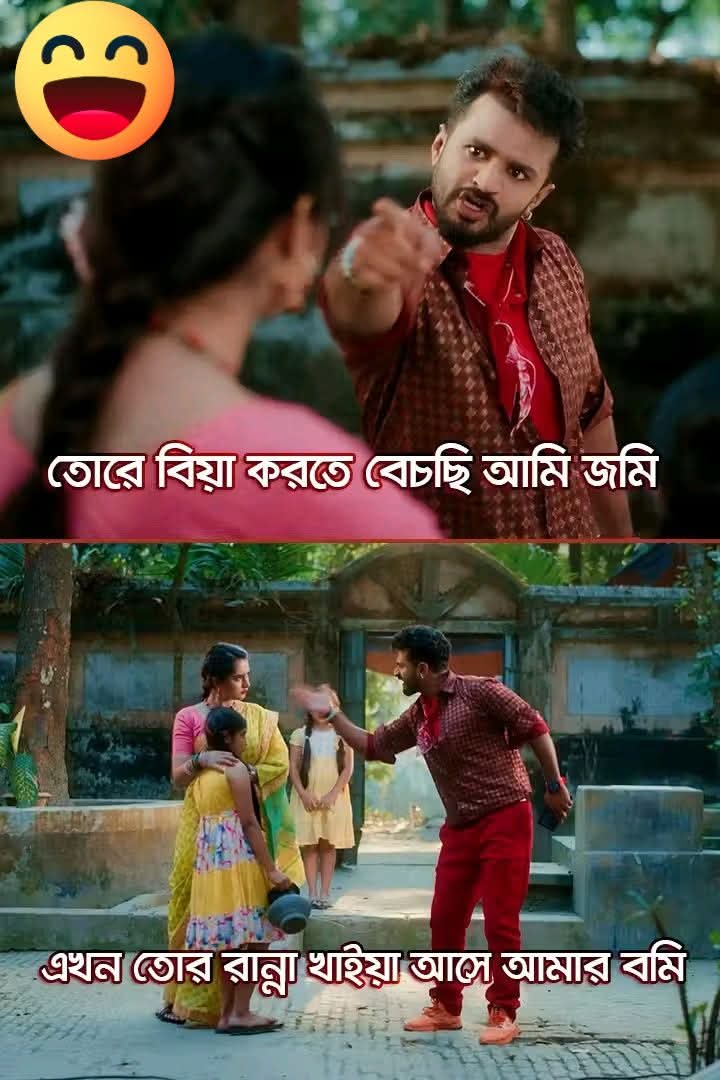
Text: তোরে বিয়া করতে বেচছি আমি জমি
এখন তোর রান্না খাইয়া আসে আমার বমি
Label: Hate
Hate category: Personal Offence
Targeted group: Individual